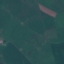
Land use / land cover class: Pasture